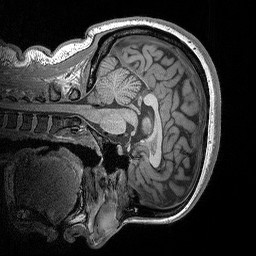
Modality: T1w
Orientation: sagittal
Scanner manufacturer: siemens
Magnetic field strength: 3 T
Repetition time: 2.3 s
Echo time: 0.00298 s